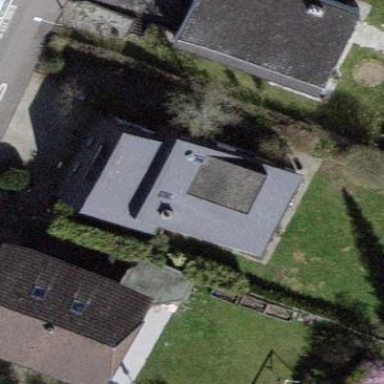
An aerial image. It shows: Building with tiled roof.